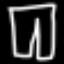
Label: pants